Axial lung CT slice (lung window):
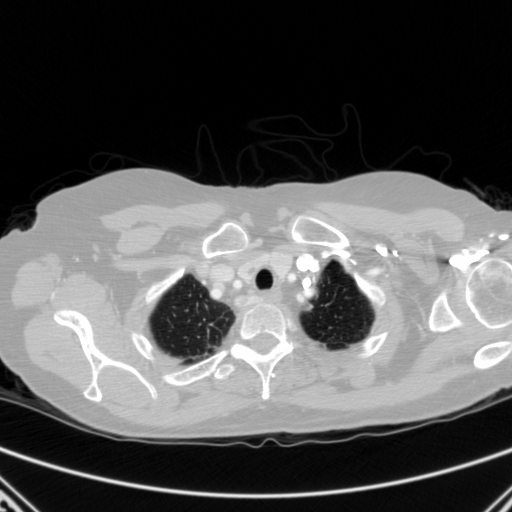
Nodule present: no